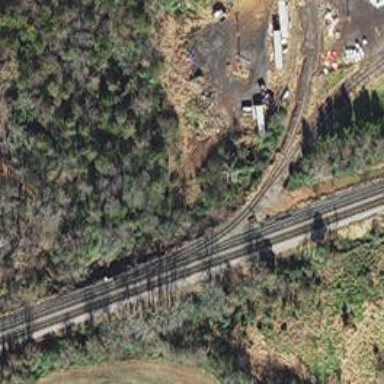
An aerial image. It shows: Railway siding for service.